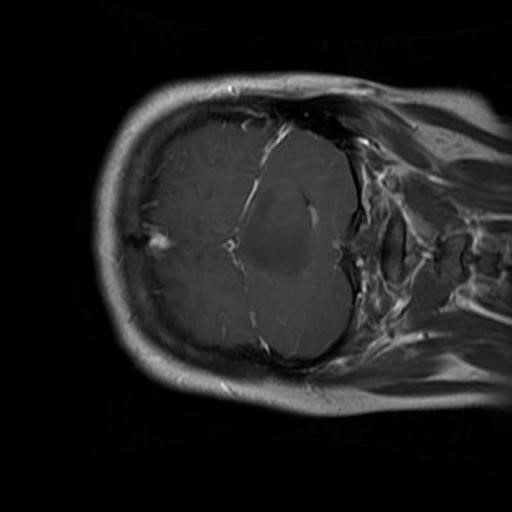
Label: brain_glioma